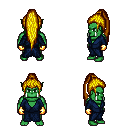
a pixel art fantasy rpg character, male body template, orc, green skin, blue robe, teal pants, blonde extra-long topknot hairstyle, gold gloves, four views (front, back, left, right), 2x2 character sprite sheet, small pixel art, hard edges, no anti-aliasing